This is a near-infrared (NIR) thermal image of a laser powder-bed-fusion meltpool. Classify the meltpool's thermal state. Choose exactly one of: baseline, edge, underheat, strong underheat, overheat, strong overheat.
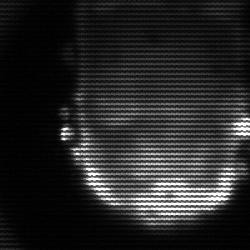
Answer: baseline